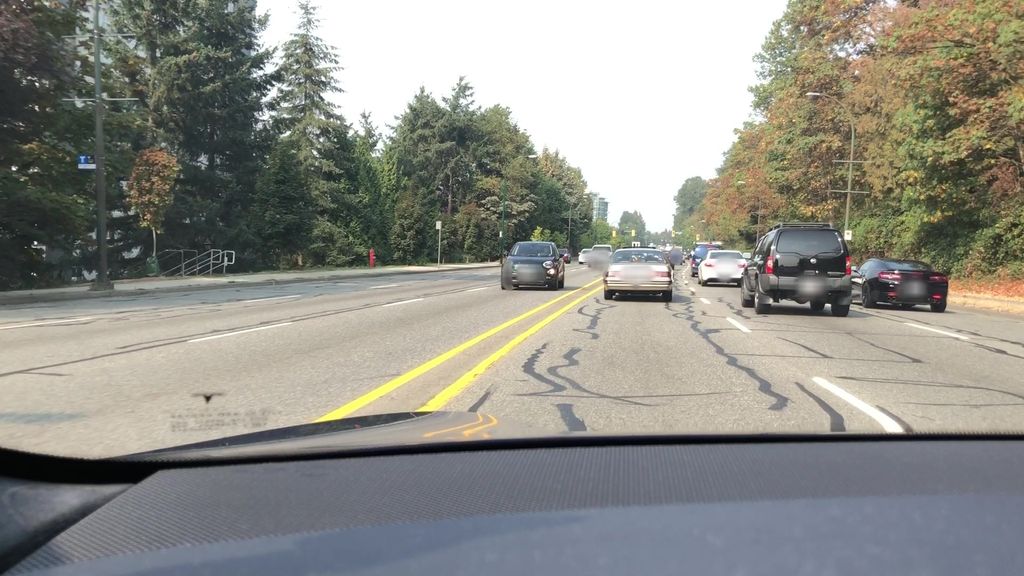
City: vancouver